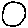
Label: circle